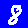
Digit: 8